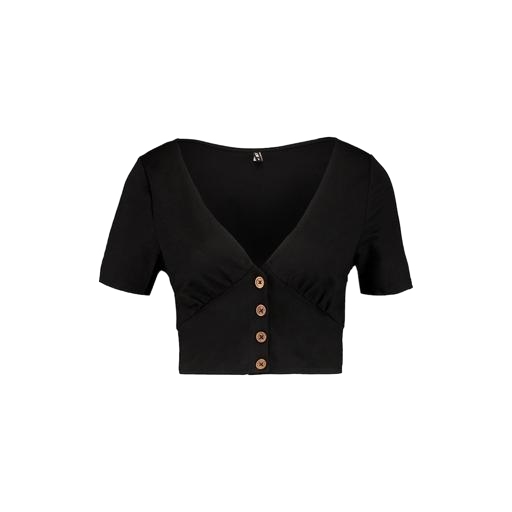
black nly half button shirt, short-sleeve top only macy, button up tee, white background